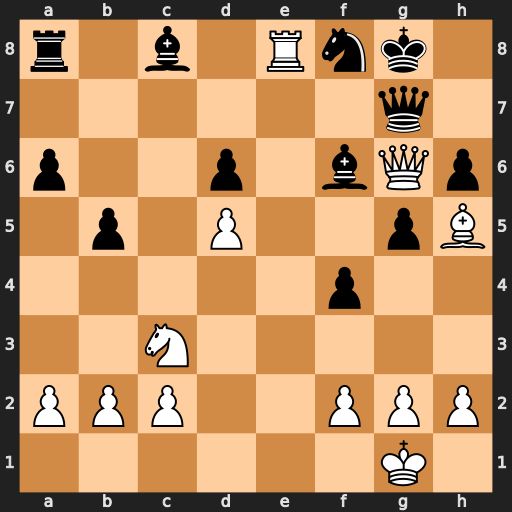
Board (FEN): r1b1Rnk1/6q1/p2p1bQp/1p1P2pB/5p2/2N5/PPP2PPP/6K1
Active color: w
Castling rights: -
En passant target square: -
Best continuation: Rxf8+ Kxf8 Qe8#